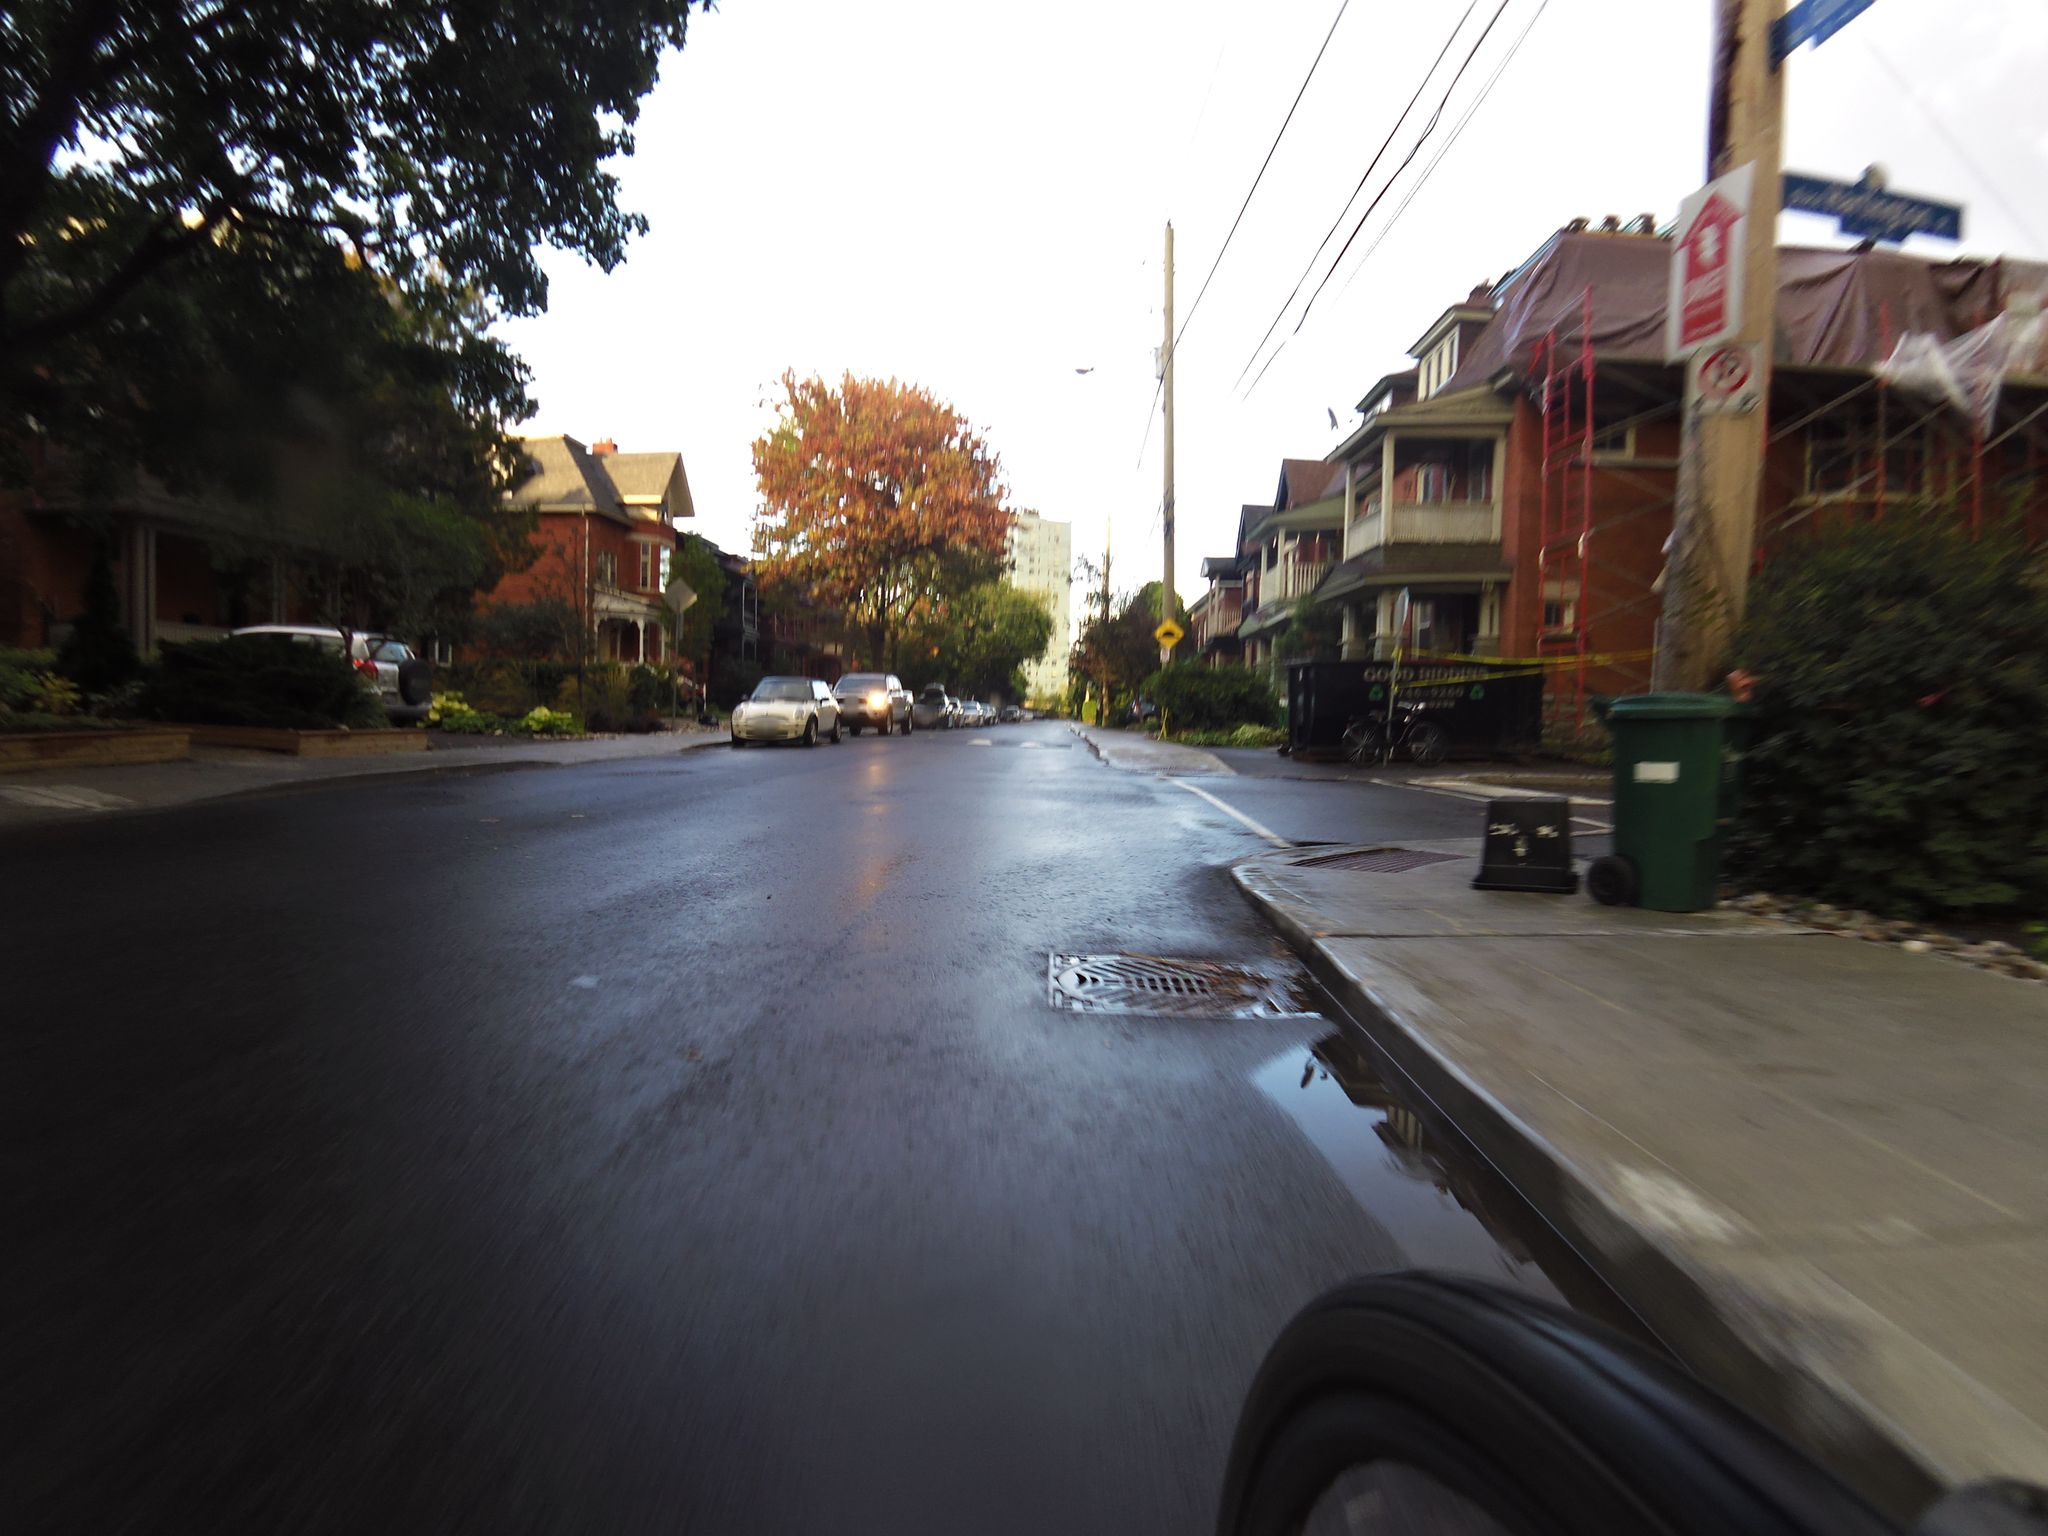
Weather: clear
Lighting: day
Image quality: good
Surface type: driving surface
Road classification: residential
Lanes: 2
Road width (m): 1.5
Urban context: urban centre
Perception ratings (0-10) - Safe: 7.45, Lively: 8.77, Beautiful: 7.03, Boring: 2, Depressing: 0.69, Wealthy: 1.26